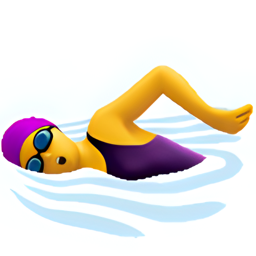
Name: woman swimming
Emoji: 🏊‍♀️
Group: People & Body
Sub-group: person-sport